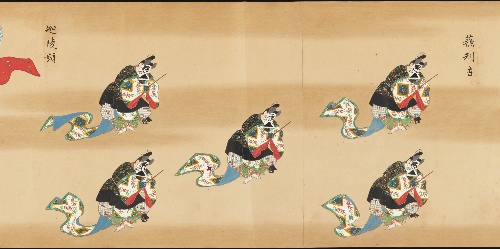
Title: 舞楽図巻|Bugaku Imperial Court Dance
Date: 17th century
Object type: Handscroll
Classification: Paintings
Medium: Handscroll from set of two; ink, color, and gold on paper
Culture: Japan
Period: Edo period (1615–1868)
Dimensions: 14 3/8 in. x 55 ft. 8 3/8 in. (36.5 x 1697.7 cm)
Department: Asian Art
Credit line: Seymour Fund, 1957
Accession year: 1957
Repository: Metropolitan Museum of Art, New York, NY
Tags: Dancers|Dancing